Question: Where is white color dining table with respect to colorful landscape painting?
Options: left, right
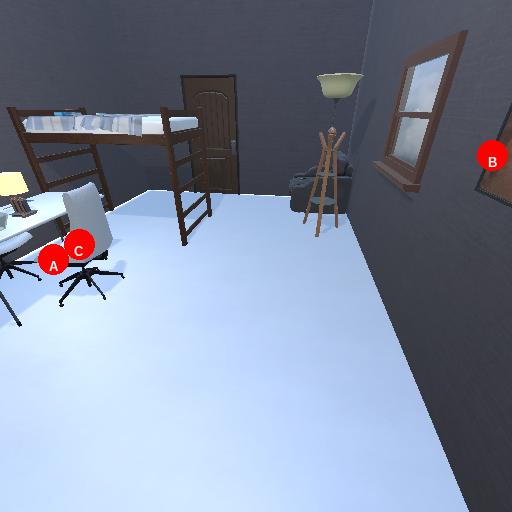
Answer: left